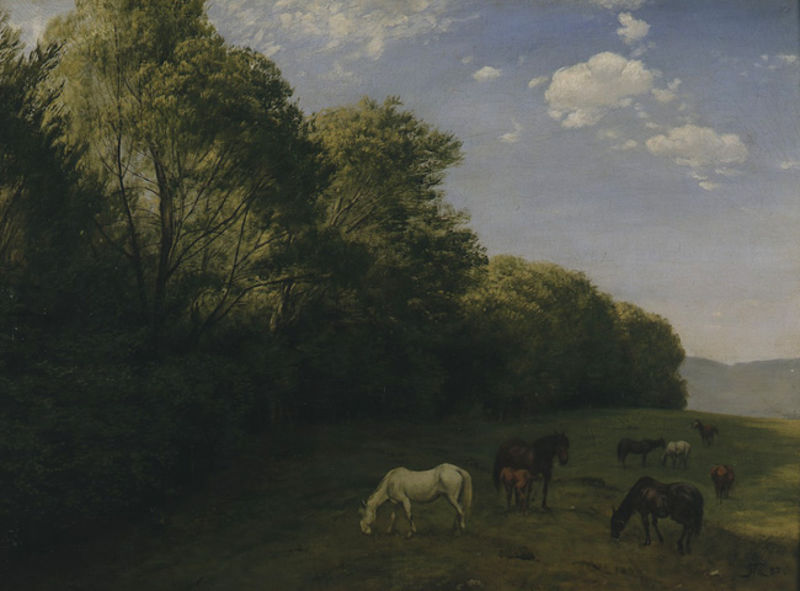
Titel: Landschaft mit weidenden Pferden
Künstler: Hans Thoma
Standort: Karlsruhe
Institution: Staatliche Kunsthalle Karlsruhe
Schlagwörter: baum, berg, blau, blätter, dunkel, gemälde, gruppe, himmel, laub, schatten, weiß, wolken, aquarell, bäume, grün, komposition, landschaft, äste, braun, hell, licht, schwarz, gras, tier, tiere, wiese, wolke, malerei, signatur, öl, ast, erde, feld, horizont, hügel, morgen, natur, weide, büsche, gebüsch, sonne, sträucher, land, wole, futter, realismus, saum, wald, bauern, genre, pferd, pferde, himmelblau, mähne, rappe, aussicht, ruhig, sommer, ruhe, naturalismus, nachmittag, warm, berge, gebirge, hang, dunst, farbe, tag, grasen, herde, koppel, idylle, stille, böschung, essen, monet, realistisch, maler, waldrand, wasserfarben, weiden, lichtung, leinwand, frieden, schimmel, sonnig, pfere, fuchs, fressen, hain, stute, kabinett, rappen, arkadien, weise, sonneneinfall, strächer, friedlich, wies, mähnen, fohlen, stuten, mischwald, wölkchen, jungtier, füllen, pfeerde, firedrich, weidend, unberührt, peferde, jungtiere, gallopieren, much, pferdeherde, weisses pferd, der wald, 19. jahrhundert, 1850, waldesrand, woöken, wiese weide, landschaft mit pferden, wplen, die wiese, die pferde auf der wiese, die grasende pferde auf der wiese, warmer sommermorgen, wolken füllen, pferde pferd